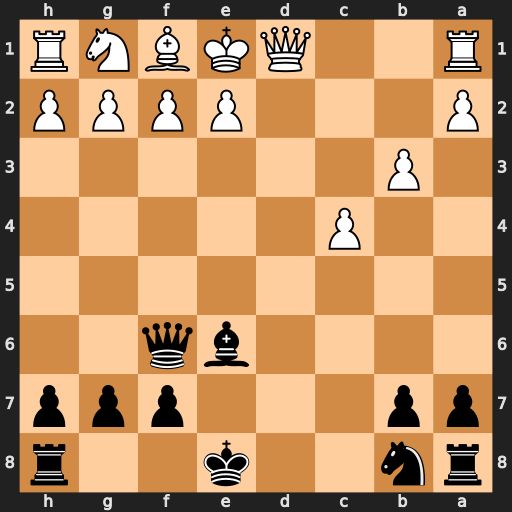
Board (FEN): rn2k2r/pp3ppp/4bq2/8/2P5/1P6/P3PPPP/R2QKBNR
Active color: b
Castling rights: KQkq
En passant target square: -
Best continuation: Qc3+ Qd2 Qxa1+